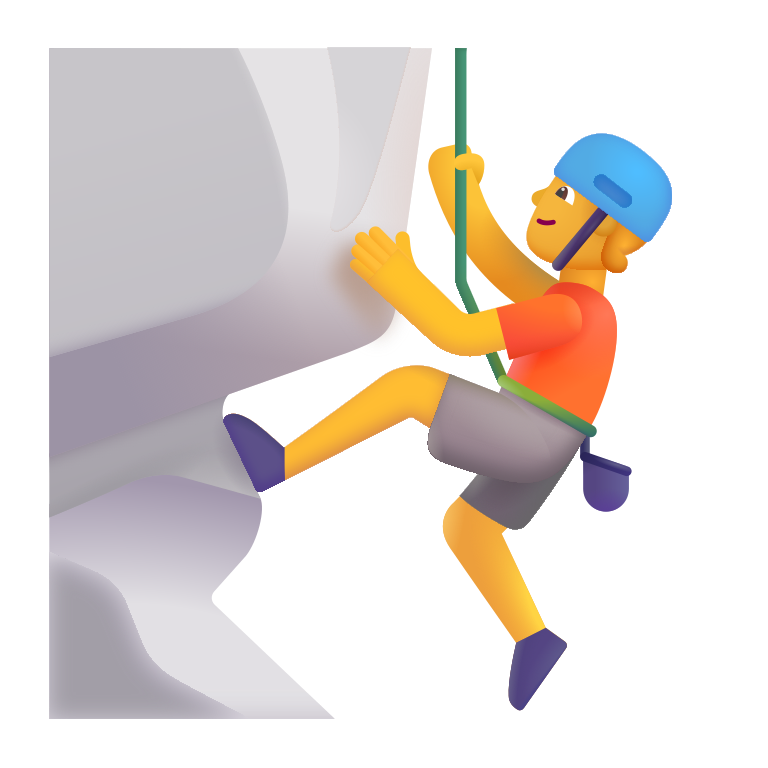
person climbing color default